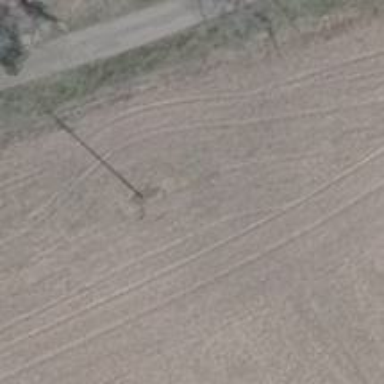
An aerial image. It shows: Power pole.